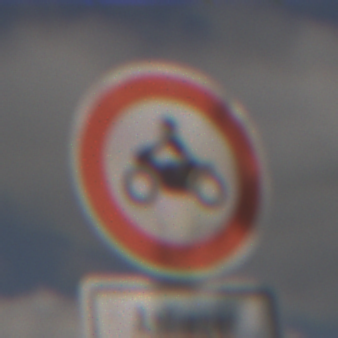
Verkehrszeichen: VerbotKraftraeder
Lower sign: PersonengruppenFrei2
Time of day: Midday
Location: Outdoor (RoadRail)
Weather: PartlyCloudy
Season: NotSpecified
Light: Natural